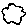
Label: cloud